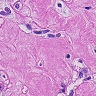
Metastatic tissue present: yes